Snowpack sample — Snodgrass Mountain, Crested Butte, Colorado (2/4/25, 12:06 PM MST)
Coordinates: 38.923, -106.968
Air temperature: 35 °F
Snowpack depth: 80 cm
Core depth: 50 cm
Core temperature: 30.2 °F
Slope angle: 14°, slope face: 78°
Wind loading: low
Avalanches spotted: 0
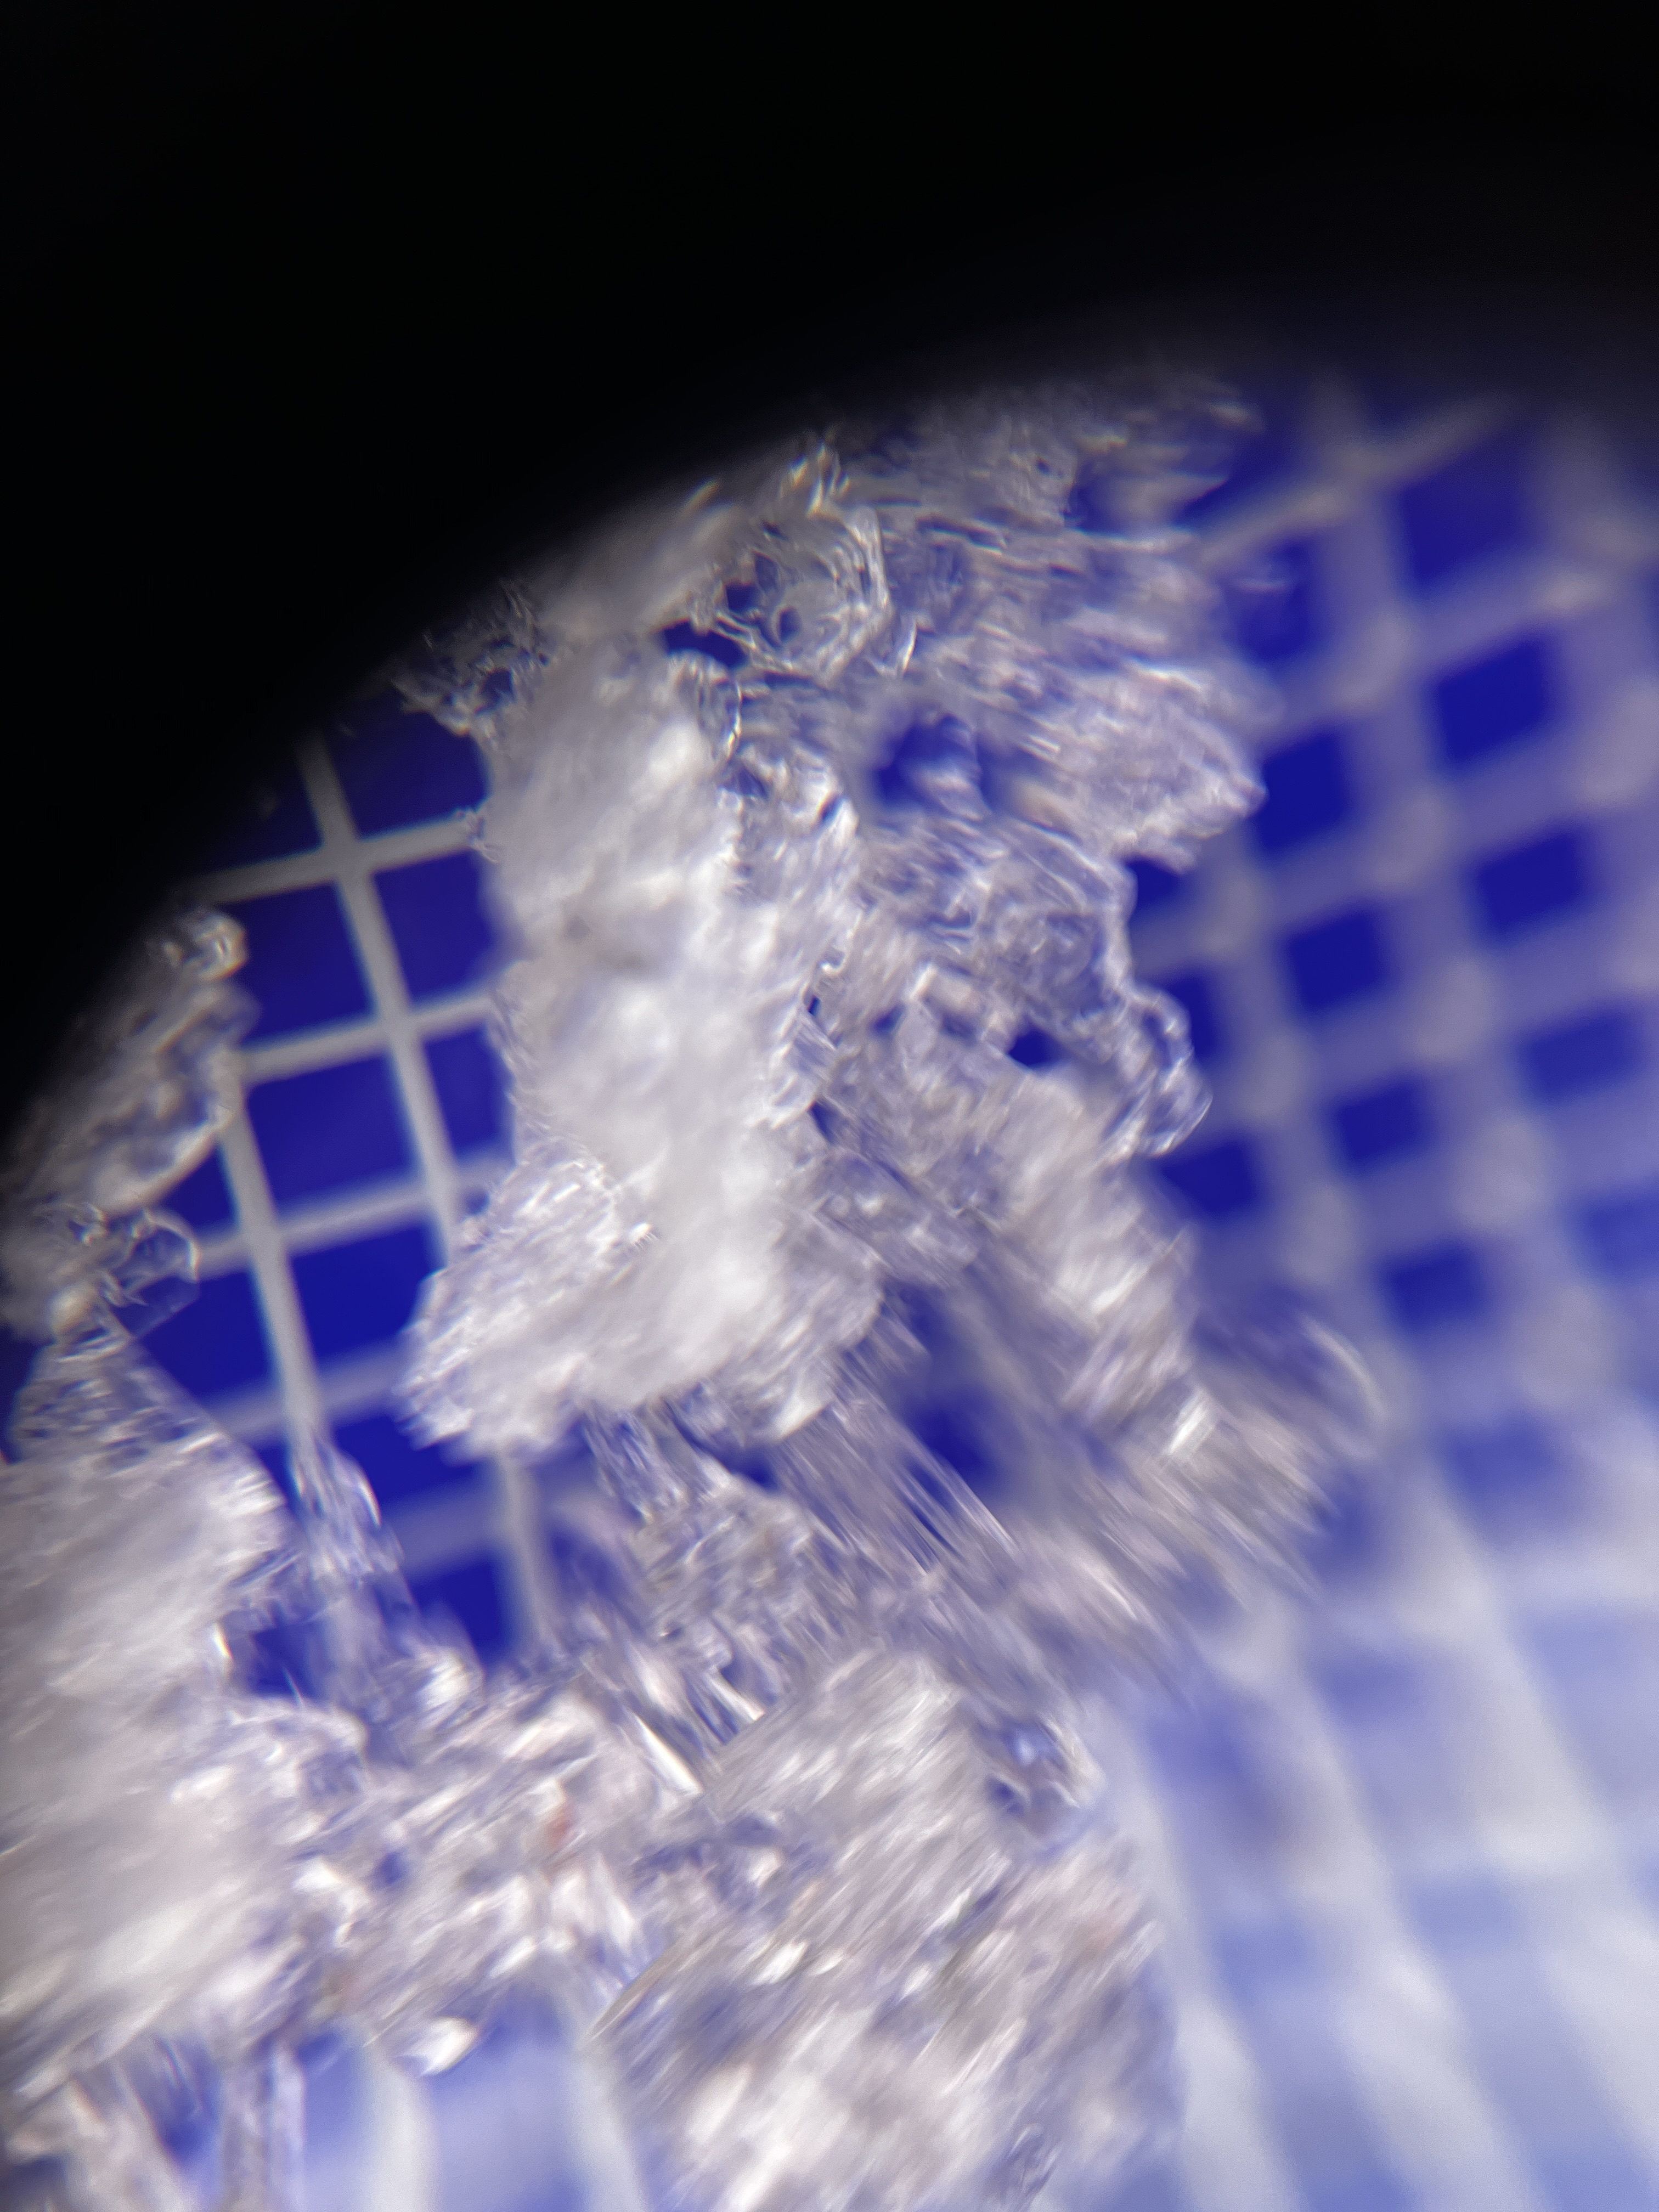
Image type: magnified_profile
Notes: No avalanches nearby, unusually warm weather for the last month reported by residents, Collected 25 yards from treeline